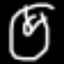
Label: clock